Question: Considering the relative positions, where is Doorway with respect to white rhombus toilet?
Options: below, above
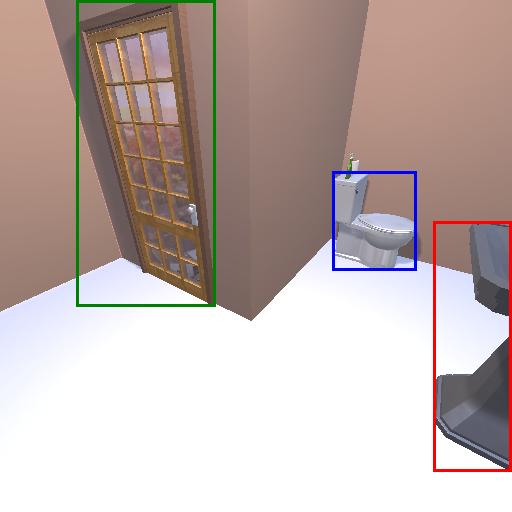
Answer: below